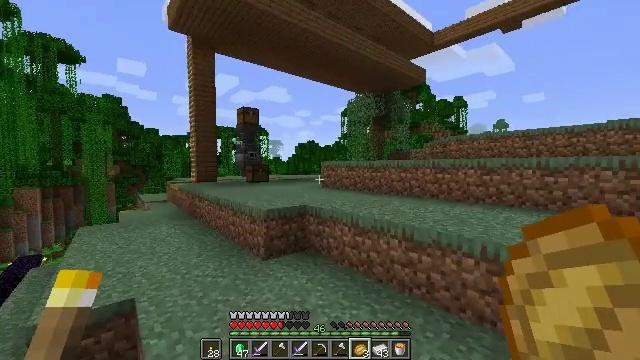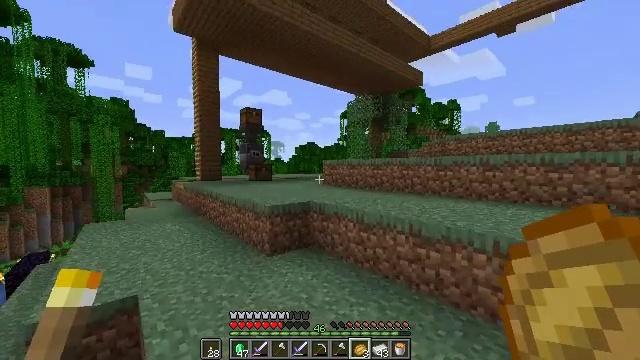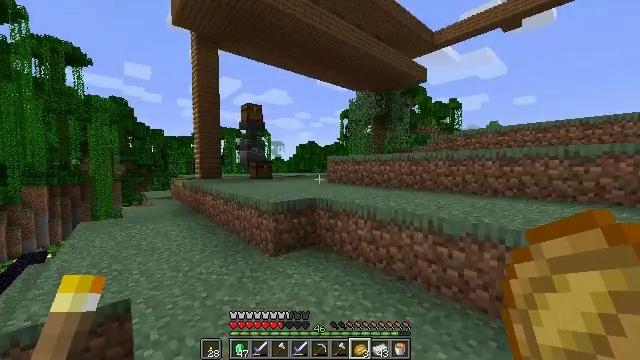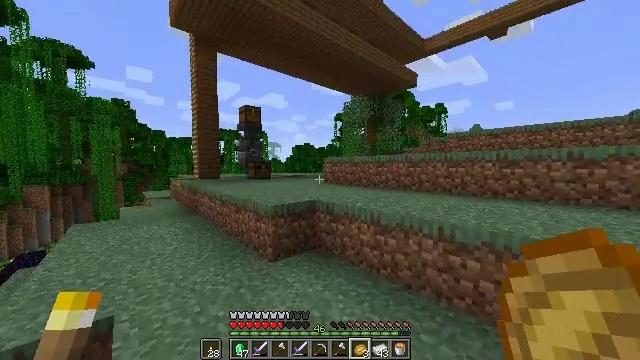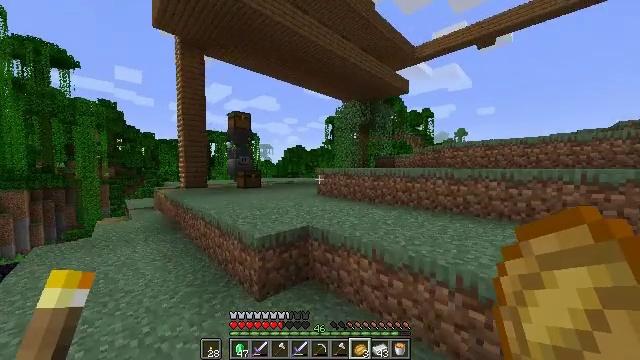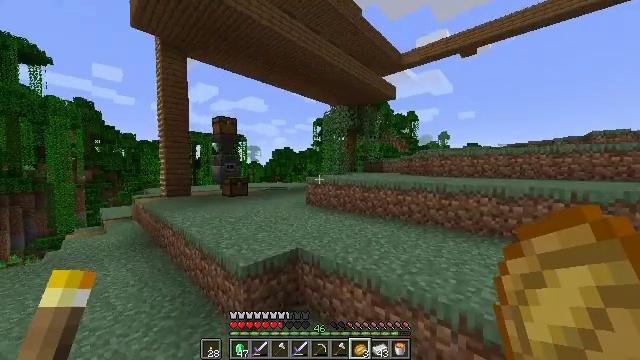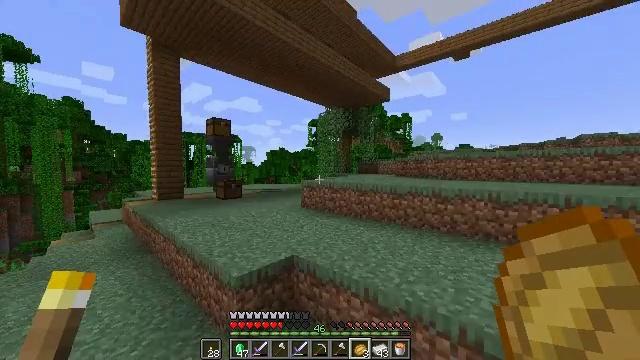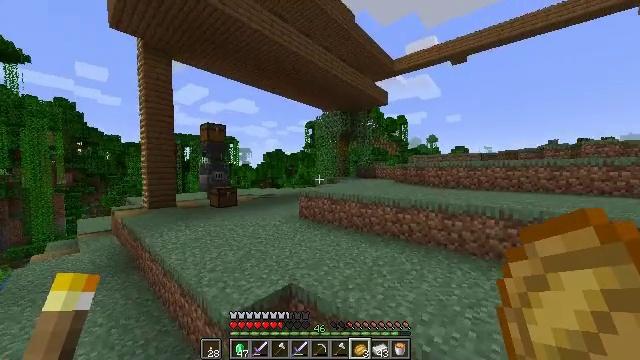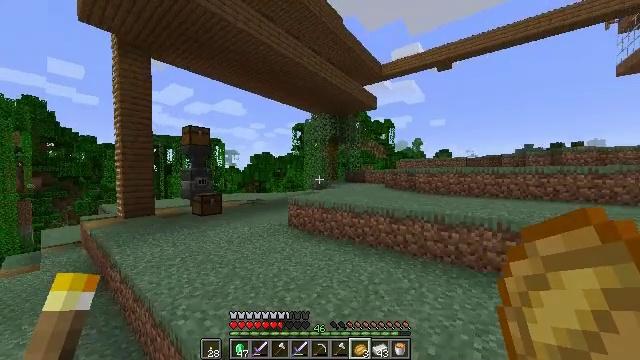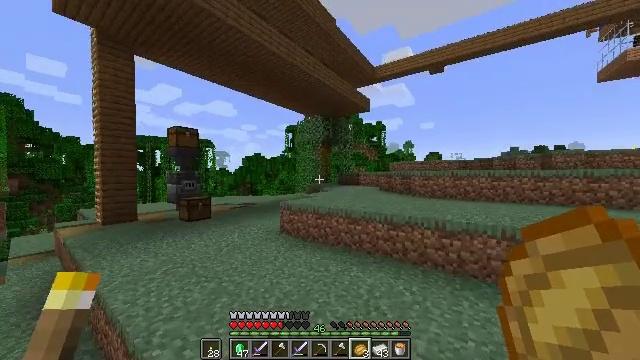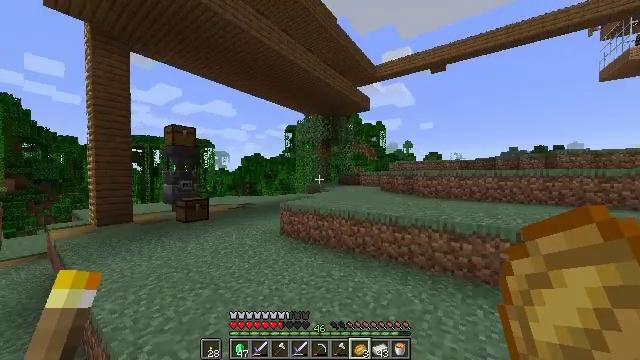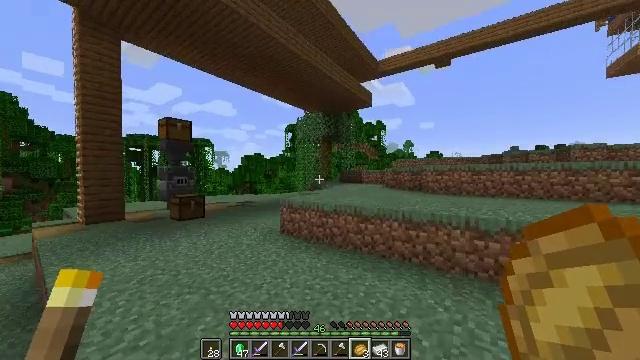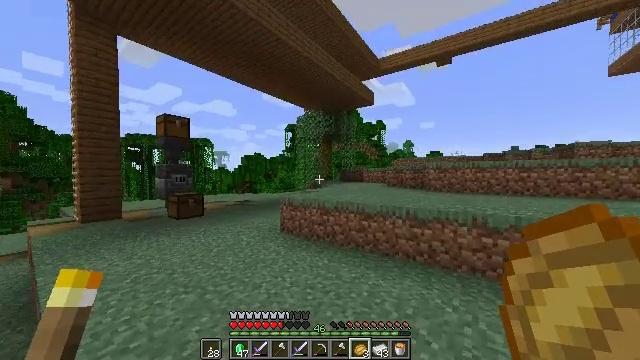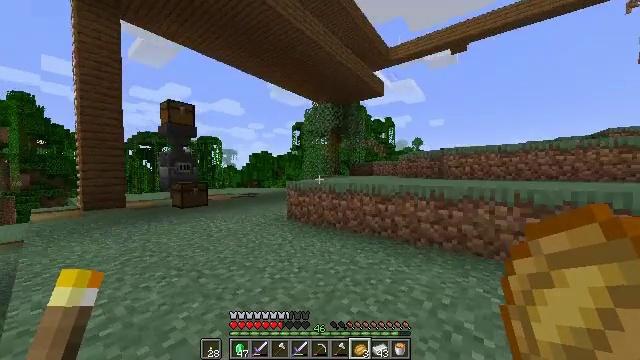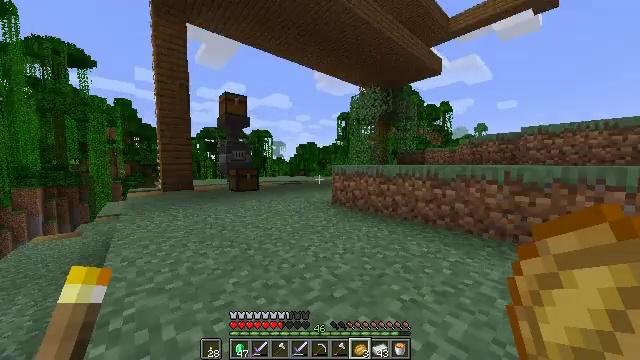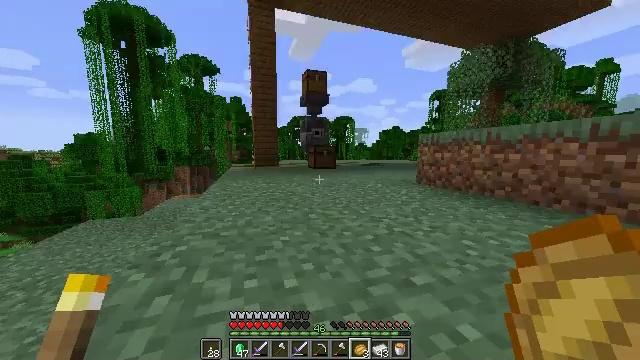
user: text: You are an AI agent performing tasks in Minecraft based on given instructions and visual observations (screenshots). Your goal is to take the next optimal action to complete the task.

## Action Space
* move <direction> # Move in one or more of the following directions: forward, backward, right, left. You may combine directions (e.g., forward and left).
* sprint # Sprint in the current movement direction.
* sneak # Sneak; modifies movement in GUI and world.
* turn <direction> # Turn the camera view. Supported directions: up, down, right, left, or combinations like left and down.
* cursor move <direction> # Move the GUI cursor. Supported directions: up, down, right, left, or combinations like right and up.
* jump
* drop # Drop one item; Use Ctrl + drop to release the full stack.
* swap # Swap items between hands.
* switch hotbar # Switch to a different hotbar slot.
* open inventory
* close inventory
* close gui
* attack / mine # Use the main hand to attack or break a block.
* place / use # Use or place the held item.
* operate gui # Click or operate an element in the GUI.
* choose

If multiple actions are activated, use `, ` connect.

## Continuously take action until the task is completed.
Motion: motion action
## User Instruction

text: Craft a chainmail chestplate.
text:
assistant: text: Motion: move forward, sprint, jump
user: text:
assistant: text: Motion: move forward, jump
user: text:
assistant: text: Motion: move forward, turn right, jump
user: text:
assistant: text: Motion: move forward, turn right, jump
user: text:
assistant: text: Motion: move forward, sprint, turn right, jump
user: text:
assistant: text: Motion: move forward, sprint, turn right, jump
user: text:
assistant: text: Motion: move forward, sprint, jump
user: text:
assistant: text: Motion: move forward, sprint, turn right, jump
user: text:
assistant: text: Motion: move forward, turn right, jump
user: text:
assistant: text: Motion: move forward, jump
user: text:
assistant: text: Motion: move forward, jump
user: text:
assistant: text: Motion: move forward, jump
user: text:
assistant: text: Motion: move forward, turn left, jump
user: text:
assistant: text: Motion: move forward, sprint, turn left and down, jump
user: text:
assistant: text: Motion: move forward, sprint, turn left and down, jump
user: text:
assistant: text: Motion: move forward, sprint, turn left and down, jump
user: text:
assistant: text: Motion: move forward, sprint, turn left, jump
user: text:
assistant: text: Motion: move forward, jump
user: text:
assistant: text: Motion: move forward, jump
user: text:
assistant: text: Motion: move forward, turn left, jump
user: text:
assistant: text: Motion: move forward, turn left and down, jump
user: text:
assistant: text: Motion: move forward, sprint, turn left, jump
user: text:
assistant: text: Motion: move forward, sprint, turn left and down, jump
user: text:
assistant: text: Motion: move forward, sprint, turn left and down, jump
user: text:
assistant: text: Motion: move forward, sprint, turn left and down, jump
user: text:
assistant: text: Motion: move forward, jump
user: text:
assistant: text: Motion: move forward, turn down, jump
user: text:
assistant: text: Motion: move forward, turn down, jump
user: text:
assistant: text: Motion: move forward, turn right, jump
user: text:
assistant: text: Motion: move forward, sprint, jump